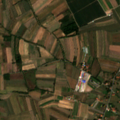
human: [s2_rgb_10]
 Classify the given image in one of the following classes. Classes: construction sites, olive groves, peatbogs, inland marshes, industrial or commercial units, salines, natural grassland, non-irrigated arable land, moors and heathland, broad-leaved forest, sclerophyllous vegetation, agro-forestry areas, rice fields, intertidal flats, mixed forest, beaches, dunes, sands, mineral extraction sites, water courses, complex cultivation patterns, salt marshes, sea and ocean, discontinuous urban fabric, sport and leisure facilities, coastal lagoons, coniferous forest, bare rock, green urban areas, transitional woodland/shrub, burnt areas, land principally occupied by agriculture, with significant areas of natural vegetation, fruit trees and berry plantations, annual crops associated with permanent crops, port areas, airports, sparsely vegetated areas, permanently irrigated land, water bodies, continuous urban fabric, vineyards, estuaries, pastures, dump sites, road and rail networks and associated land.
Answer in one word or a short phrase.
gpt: discontinuous urban fabric, non-irrigated arable land, complex cultivation patterns